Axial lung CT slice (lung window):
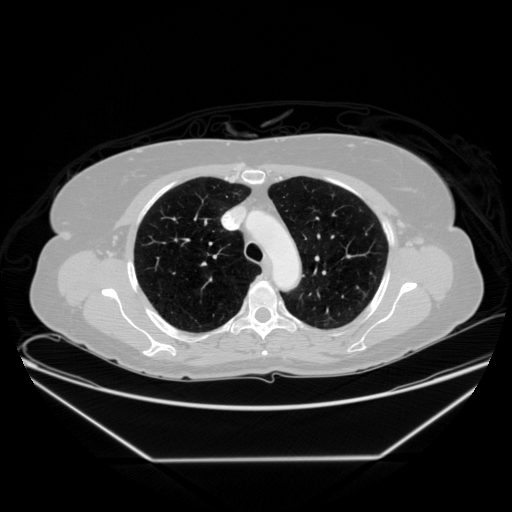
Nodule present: no